Question: Say I have this text:
'''
word1 word2 " word3 //" word4
'''
I need write a regexp for comments. My solution now is '((\/\/).*(
))', which results in
regexp for text in "" next '((").*("))'
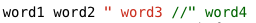
Answer: It's my solution. I know it can be better. I know about but i don't have experience with it.
'''
NSRegularExpression *exp = [NSRegularExpression regularExpressionWithPattern:@"((@"|").*?("))"
options:NSRegularExpressionDotMatchesLineSeparators
error:nil];
NSArray *textArr = [exp matchesInString:string options:0 range:NSMakeRange(0, [string length])];
for (NSTextCheckingResult *result in textArr) {
// set color for range
}
// Comments
exp = [NSRegularExpression regularExpressionWithPattern:@"(//[^"
]*)"
options:0
error:nil];
NSArray * arrayComments = [exp matchesInString:string options:0 range:NSMakeRange(0, [string length])];
for (NSTextCheckingResult *resultComment in arrayComments) {
BOOL inside = NO;
for (NSTextCheckingResult *resultText in textArr) {
NSInteger from = resultText.range.location;
NSInteger to = resultText.range.location+resultText.range.length;
NSInteger now = resultComment.range.location;
if (from < now && now < to) {
inside = YES;
break;
}
}
if (!inside) {
// set color for range
}
}
'''
<URL>